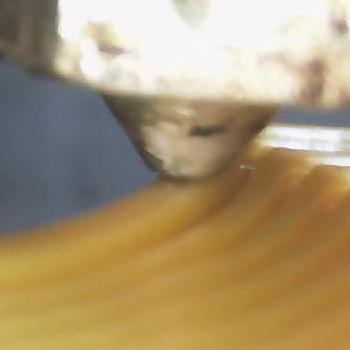
Flow rate: 100%